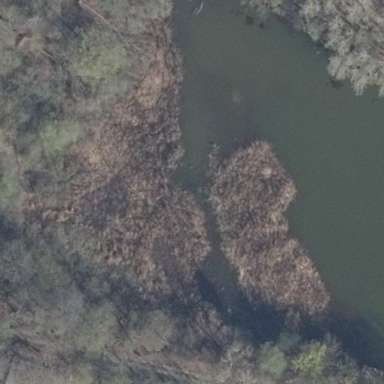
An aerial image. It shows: Swamp in wetland area.